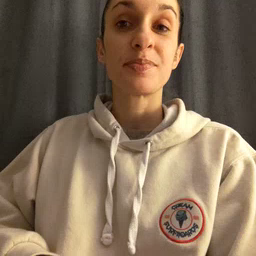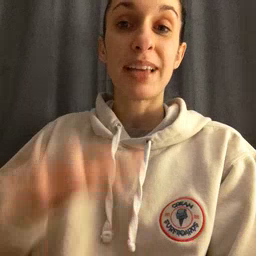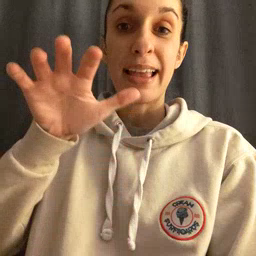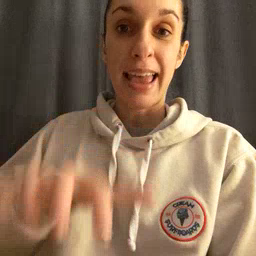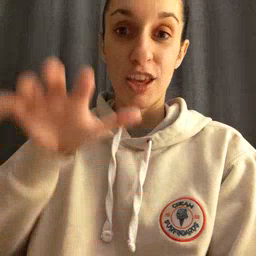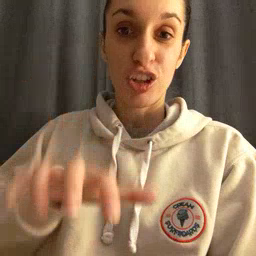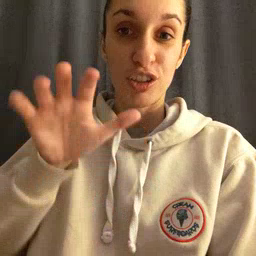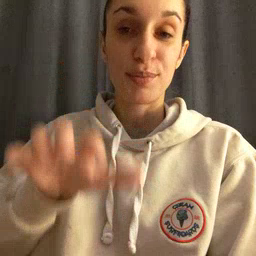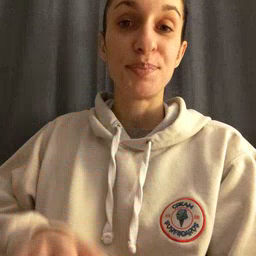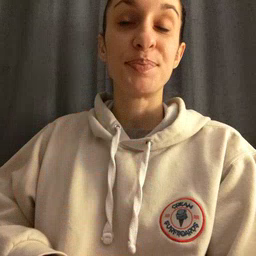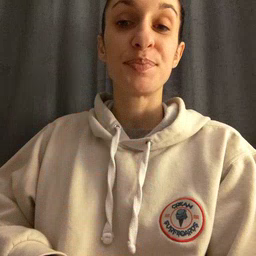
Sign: alligator